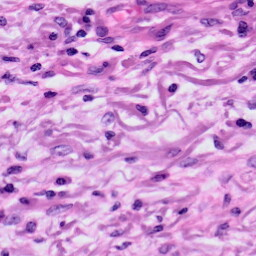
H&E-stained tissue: Skin